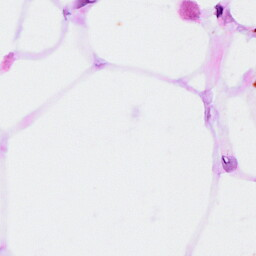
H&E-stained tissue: Breast